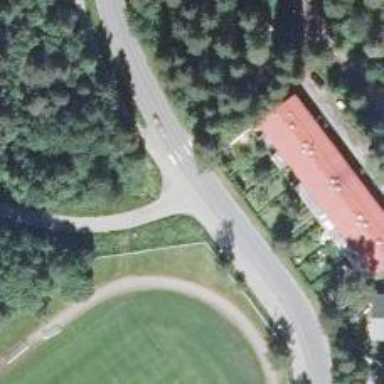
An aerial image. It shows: Designated cycle track for cyclists.